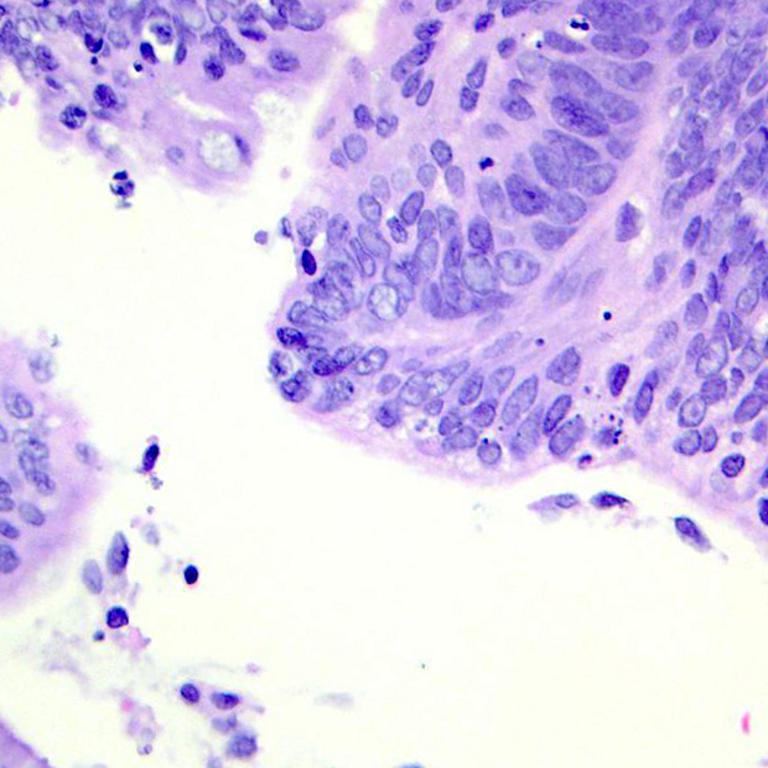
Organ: colon
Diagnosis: adenocarcinomas